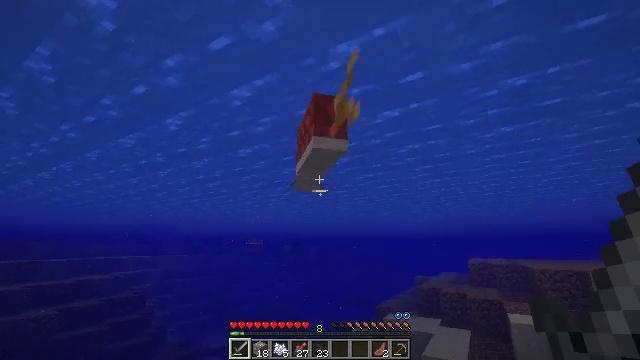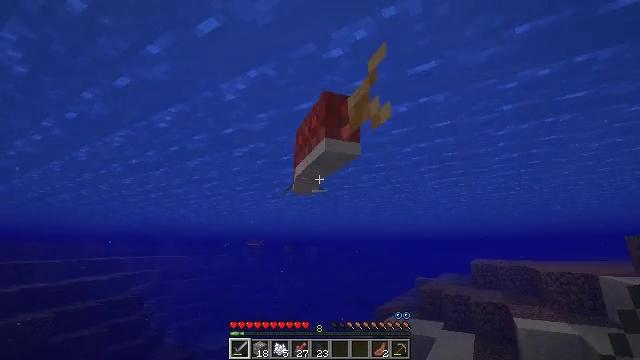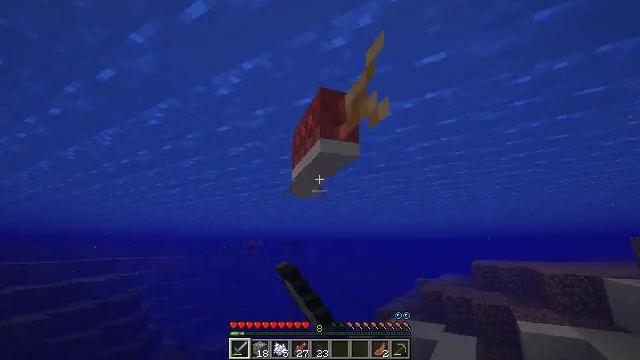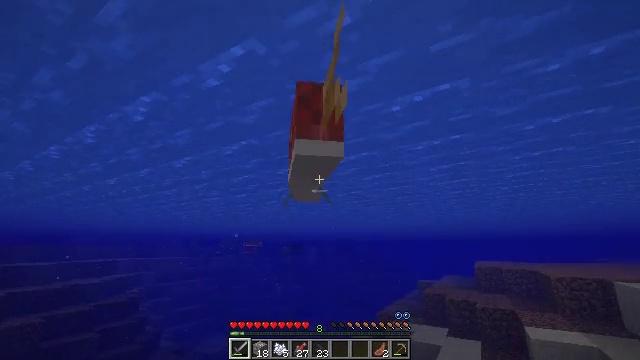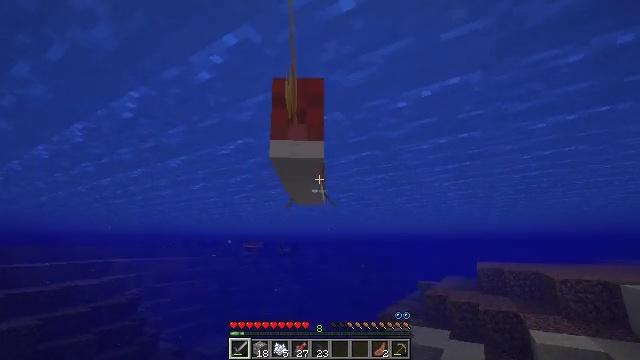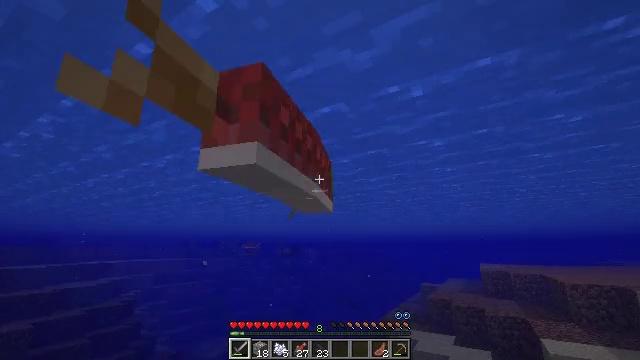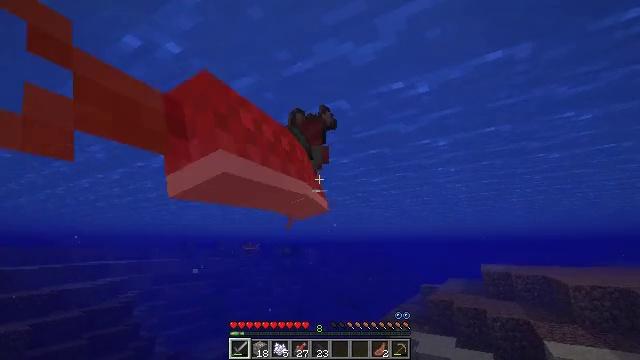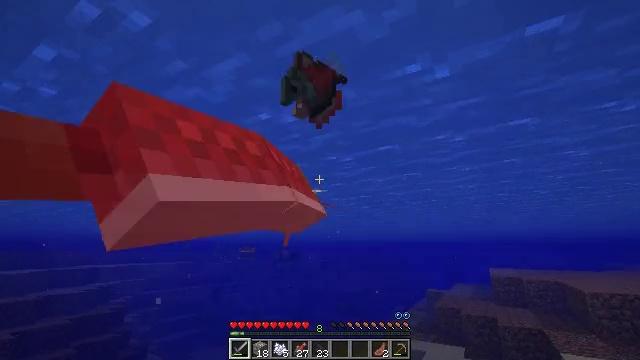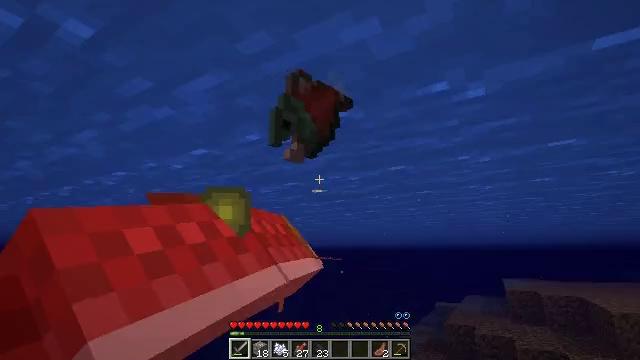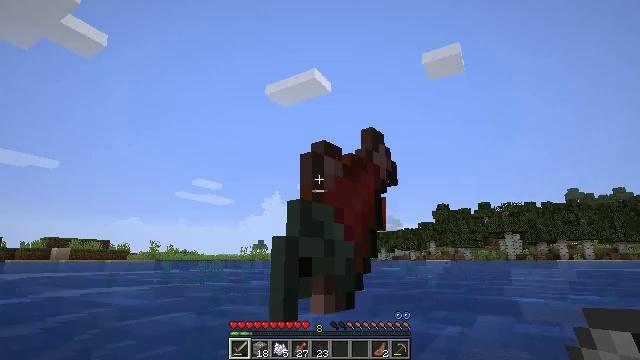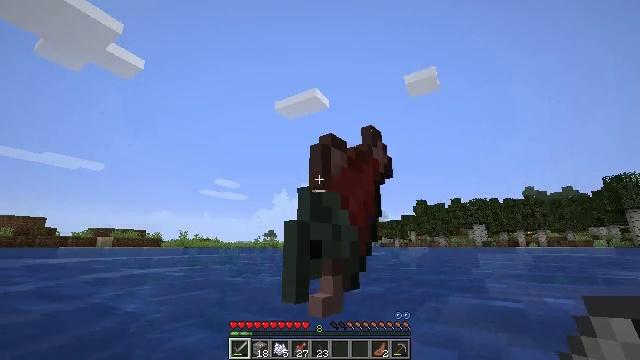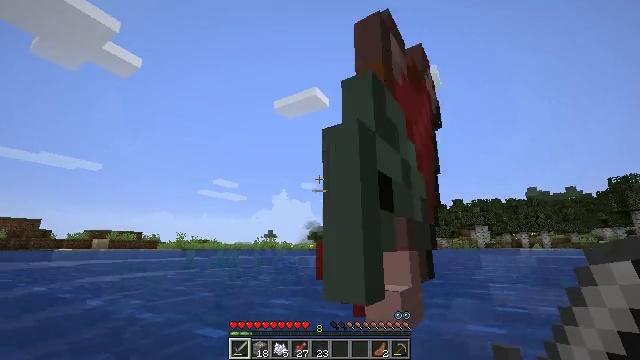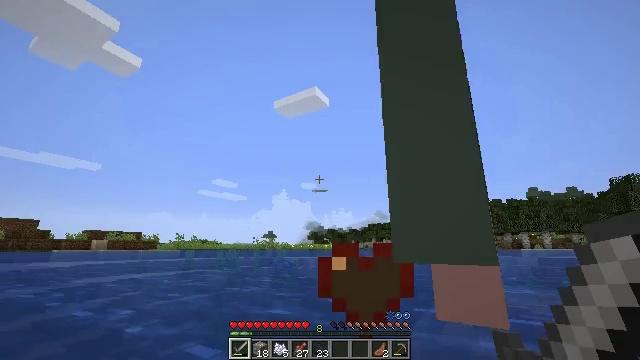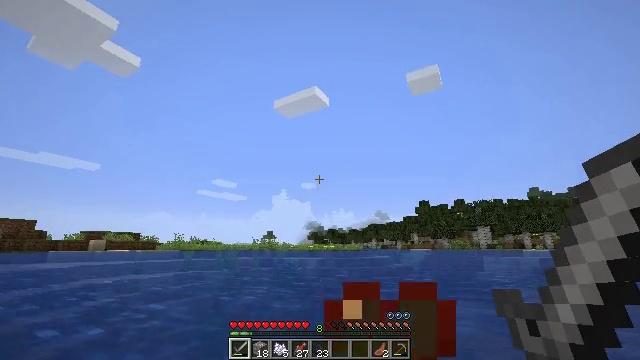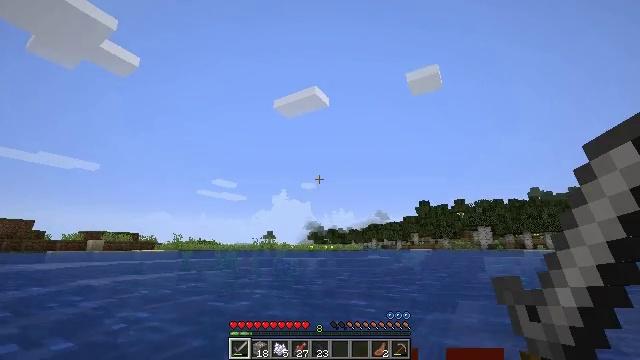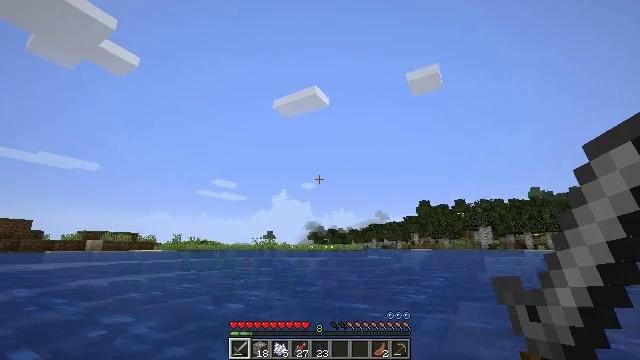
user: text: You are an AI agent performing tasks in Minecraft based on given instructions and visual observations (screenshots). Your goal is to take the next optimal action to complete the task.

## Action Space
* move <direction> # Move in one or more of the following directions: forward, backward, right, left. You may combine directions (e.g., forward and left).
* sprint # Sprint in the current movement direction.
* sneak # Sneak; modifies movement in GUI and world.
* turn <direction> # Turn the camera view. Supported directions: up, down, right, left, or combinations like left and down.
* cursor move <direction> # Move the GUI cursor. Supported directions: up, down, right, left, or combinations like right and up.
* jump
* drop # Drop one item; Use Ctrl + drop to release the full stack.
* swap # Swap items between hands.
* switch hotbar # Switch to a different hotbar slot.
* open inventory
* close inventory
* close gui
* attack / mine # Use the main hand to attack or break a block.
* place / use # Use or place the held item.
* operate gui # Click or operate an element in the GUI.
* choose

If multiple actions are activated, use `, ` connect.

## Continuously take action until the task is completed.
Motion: motion action
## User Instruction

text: Kill aquatic mobs.
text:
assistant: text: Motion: move forward, attack / mine
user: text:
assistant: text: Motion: move forward, attack / mine
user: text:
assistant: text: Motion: move forward, attack / mine
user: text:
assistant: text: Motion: move forward, attack / mine
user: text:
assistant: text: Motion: move forward
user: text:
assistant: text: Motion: move forward
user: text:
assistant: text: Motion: move forward
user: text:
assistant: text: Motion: move forward
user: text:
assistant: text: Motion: move forward
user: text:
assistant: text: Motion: move forward
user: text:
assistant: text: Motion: move forward
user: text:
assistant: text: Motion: move forward
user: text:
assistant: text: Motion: move forward
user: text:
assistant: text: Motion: move forward
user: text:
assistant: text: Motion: move forward
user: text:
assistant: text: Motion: move forward
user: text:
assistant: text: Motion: move forward
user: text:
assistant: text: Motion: move forward, turn left and down
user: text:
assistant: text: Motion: move forward, turn left and down
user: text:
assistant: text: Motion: move forward, turn left and down
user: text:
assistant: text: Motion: move forward, turn down
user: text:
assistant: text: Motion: move forward, turn down
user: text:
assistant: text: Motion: move forward, turn down
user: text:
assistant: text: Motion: move forward, turn down
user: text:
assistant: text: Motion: move forward
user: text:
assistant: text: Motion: move forward
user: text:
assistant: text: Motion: move forward
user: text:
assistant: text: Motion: move forward
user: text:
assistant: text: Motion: move forward
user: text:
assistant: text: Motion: move forward